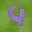
Label: 4